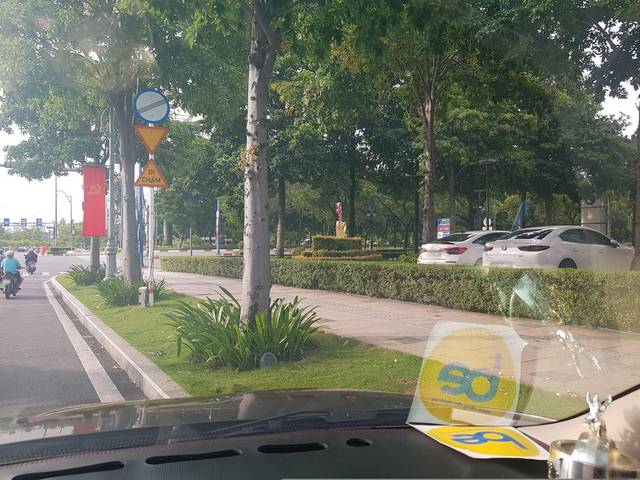
Region: Vietnam
Coordinates: 10.773, 106.723